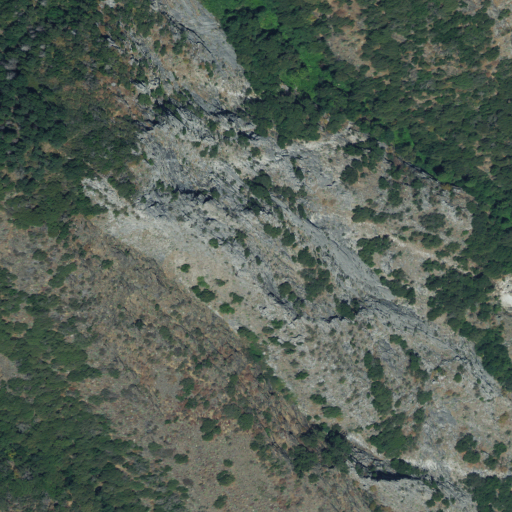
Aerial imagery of cape in California named Admiration Point containing grassland, evergreen forest, and shrub